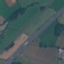
Land use / land cover class: Highway